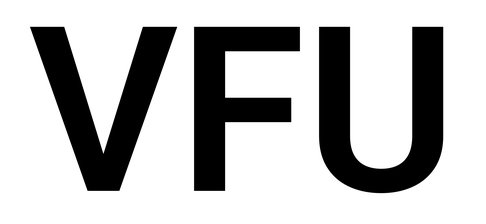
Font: Roboto_SemiBold